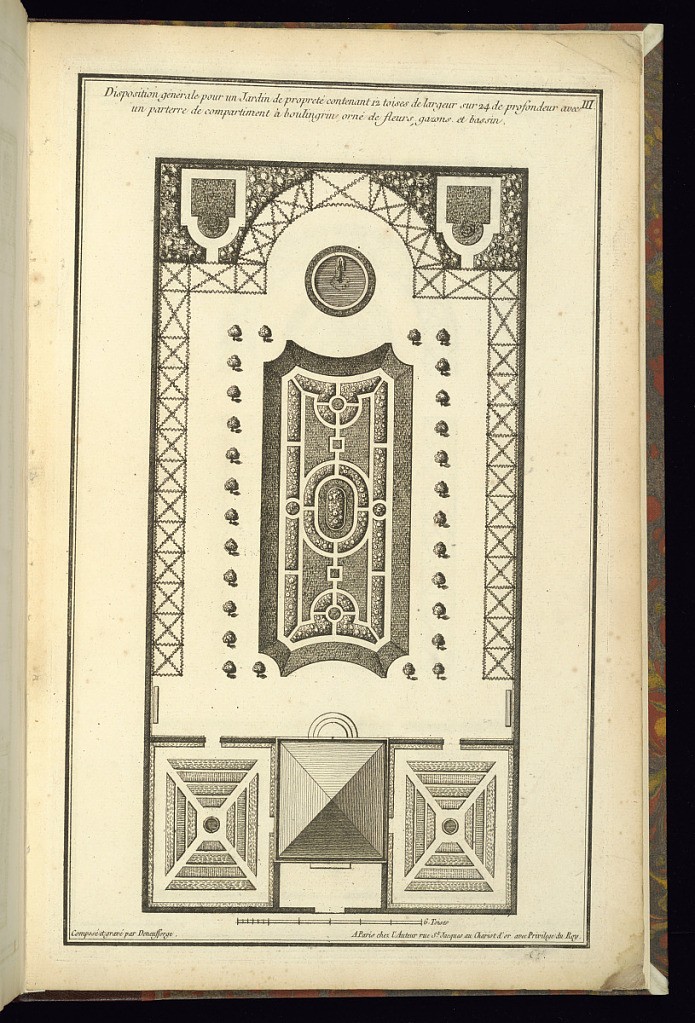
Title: Design for a Garden
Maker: Jean-François de Neufforge, Flemish, 1714–1791
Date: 1772
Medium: Engraving on paper
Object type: Print
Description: Design for a garden with a scale bar of 6 Toises at the bottom. The plate is signed and numbered.